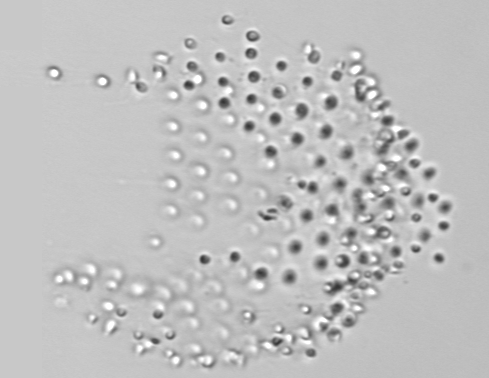
Label: Parvicorbicula_socialis